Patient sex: M
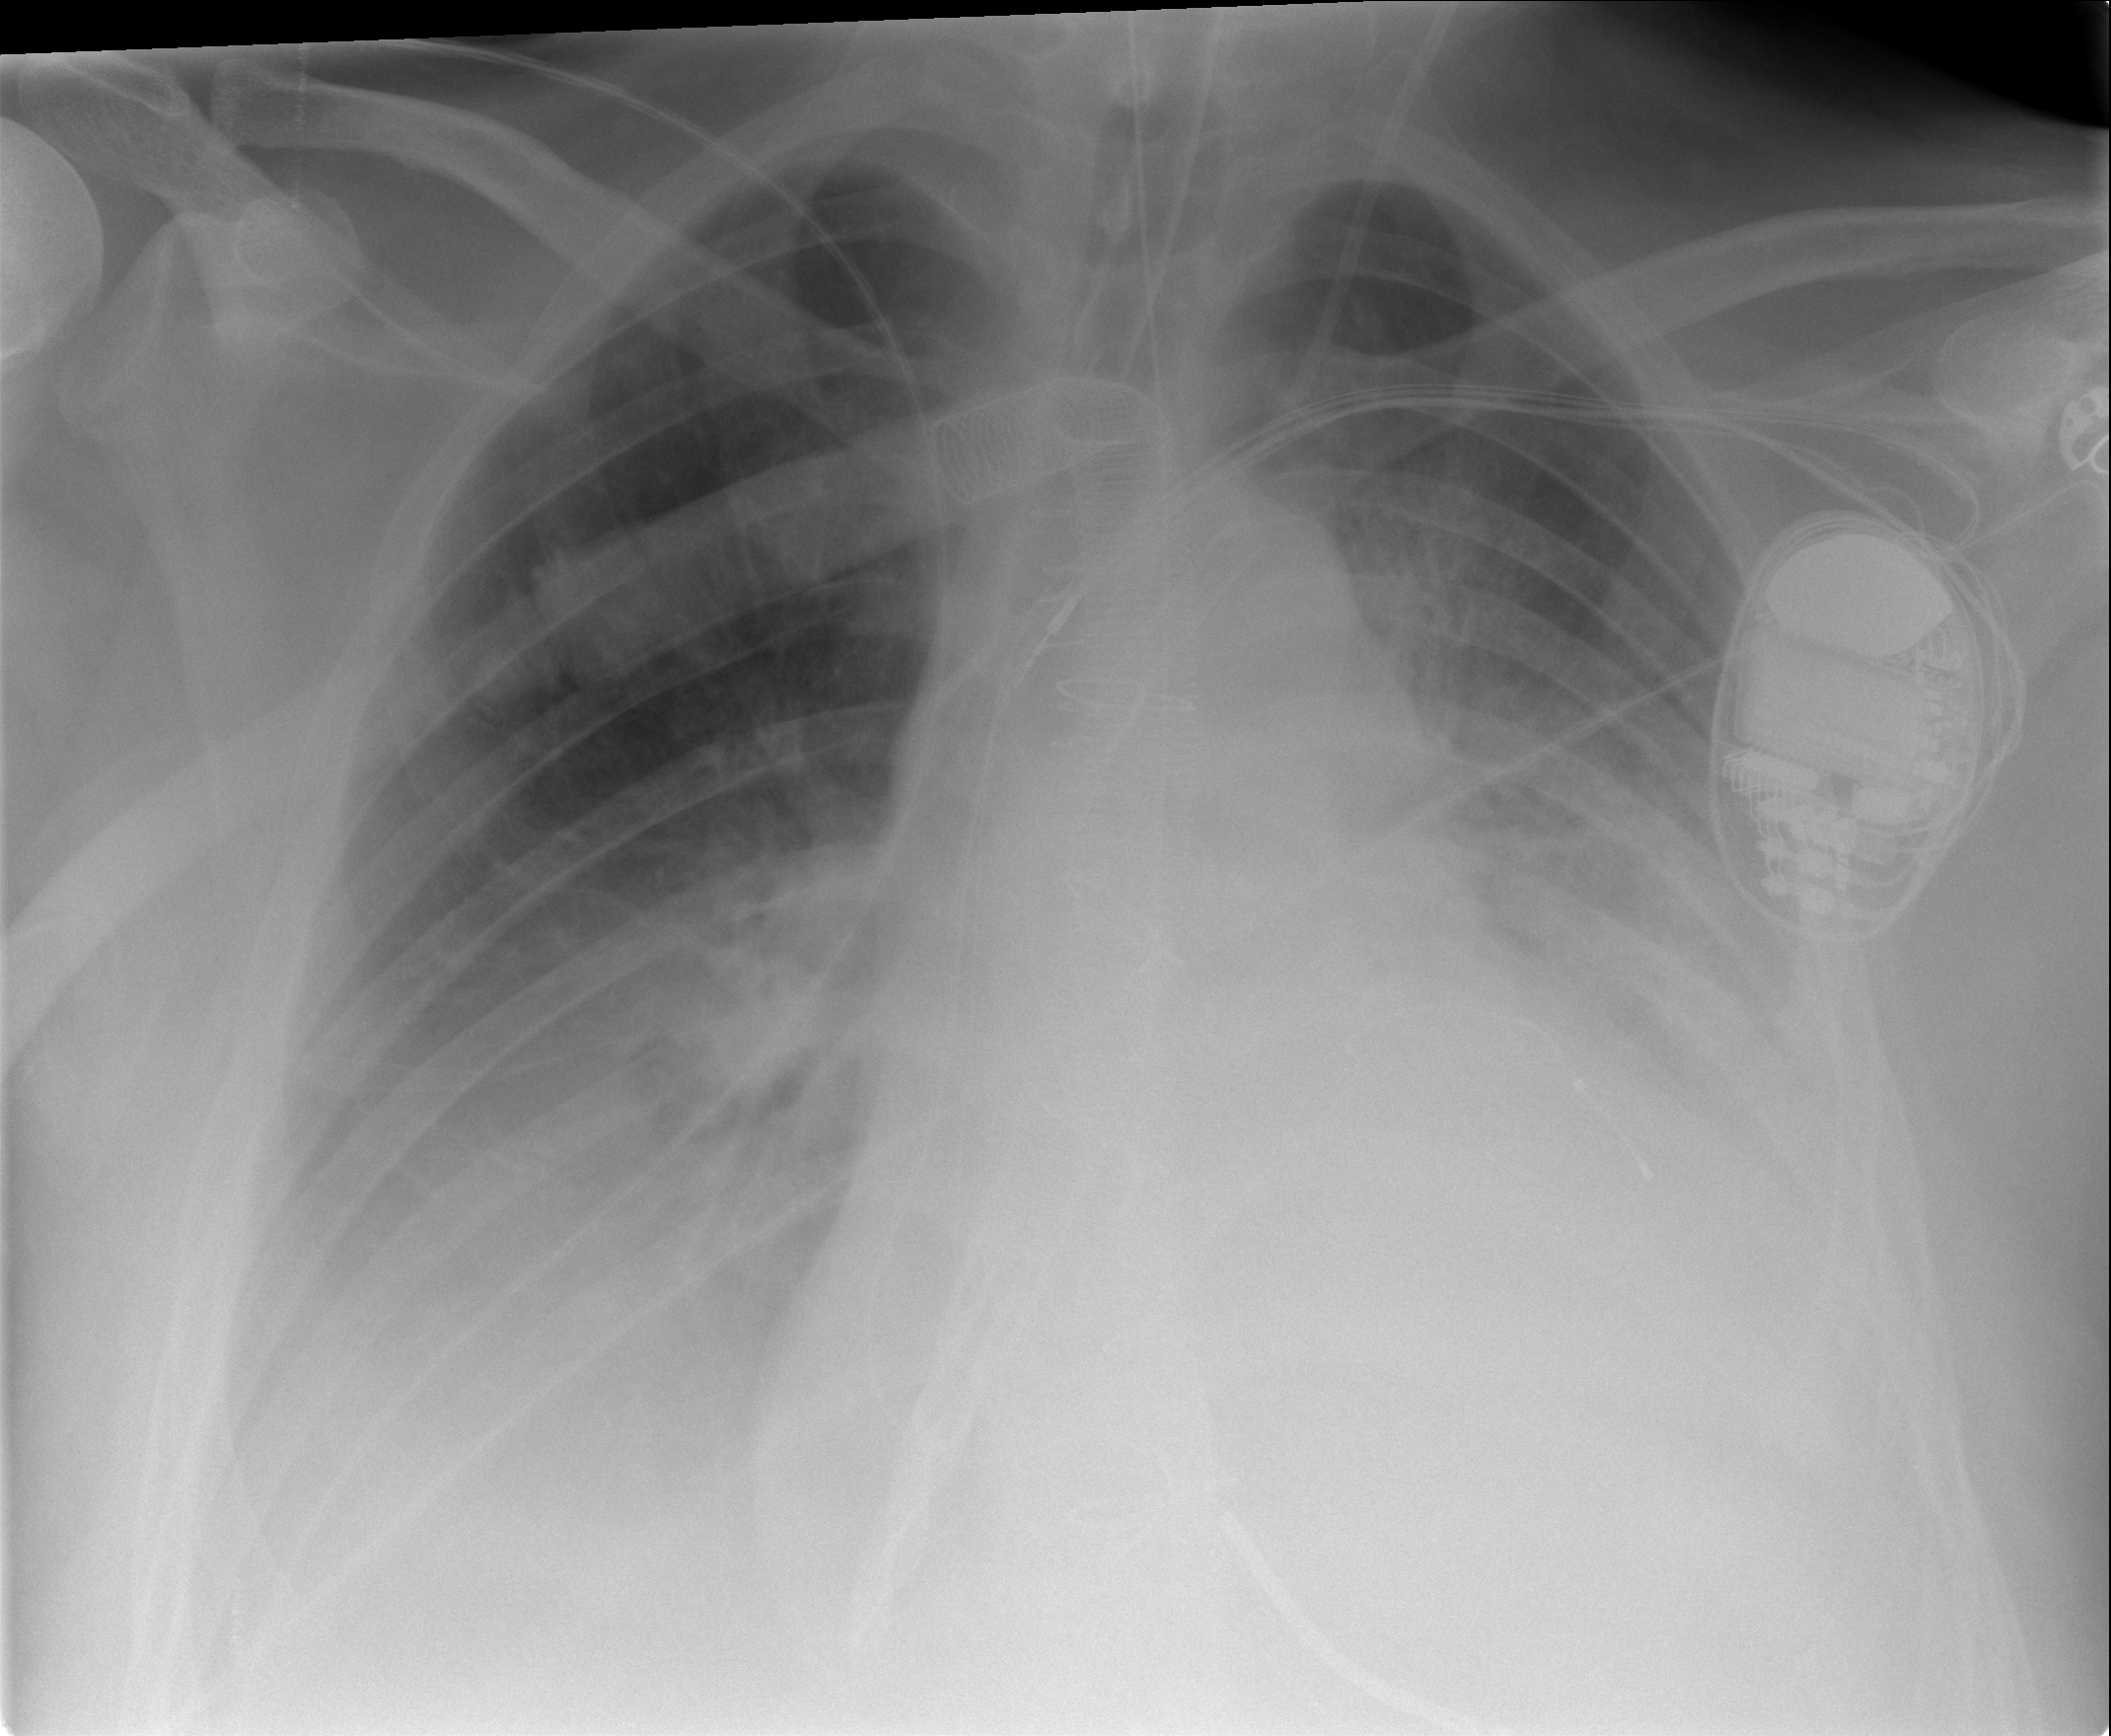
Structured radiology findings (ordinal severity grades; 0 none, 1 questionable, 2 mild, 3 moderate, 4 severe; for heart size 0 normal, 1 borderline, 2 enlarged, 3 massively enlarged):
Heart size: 3
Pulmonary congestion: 2
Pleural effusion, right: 2
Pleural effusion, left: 2
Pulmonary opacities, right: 0
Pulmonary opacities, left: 0
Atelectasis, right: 2
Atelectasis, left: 3